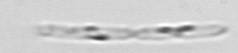
Label: Cerataulina_pelagica